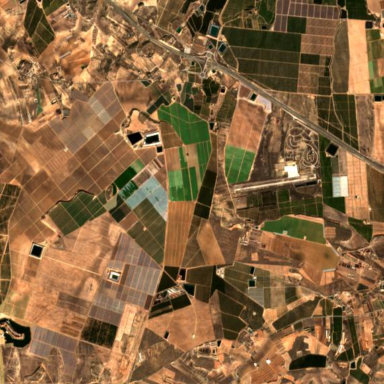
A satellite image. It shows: Orange orchard with rows of orange trees.